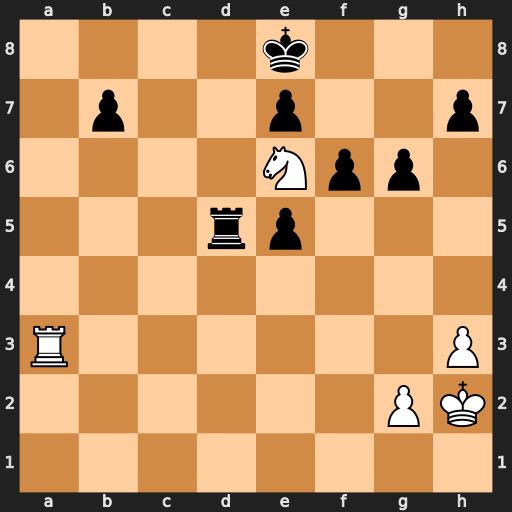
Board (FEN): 4k3/1p2p2p/4Npp1/3rp3/8/R6P/6PK/8
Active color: w
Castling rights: -
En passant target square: -
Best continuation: Nc7+ Kd7 Nxd5